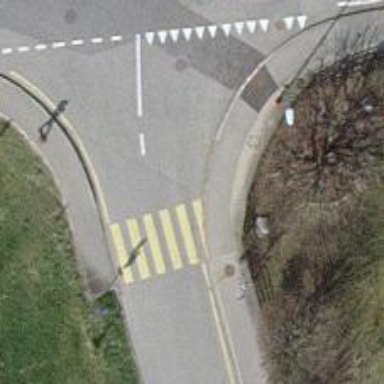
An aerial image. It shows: Uncontrolled zebra crossing with zebra markings.